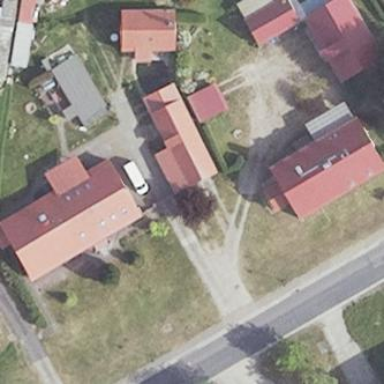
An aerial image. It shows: Residential building.